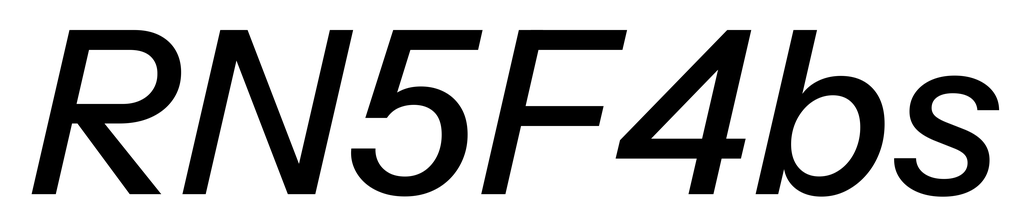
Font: InstrumentSans-Italic_Medium_Italic